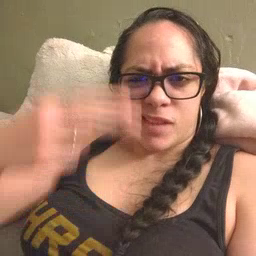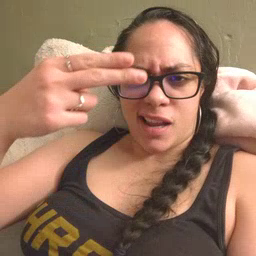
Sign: high